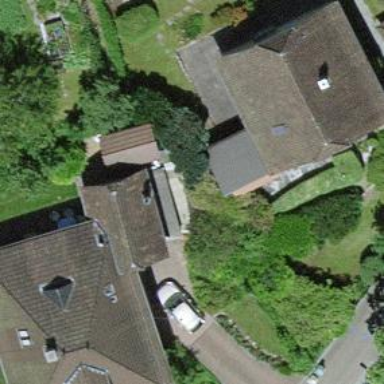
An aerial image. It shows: Hipped roof house.